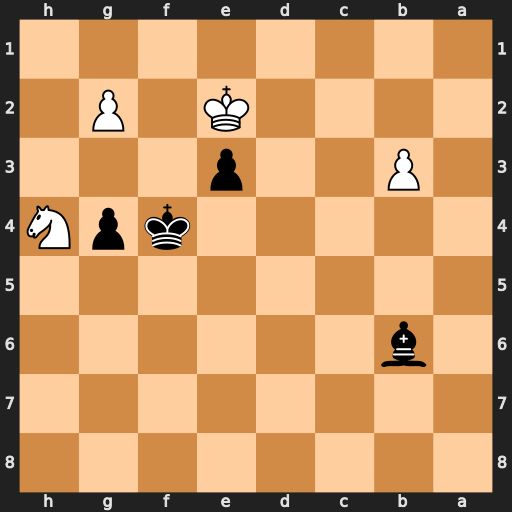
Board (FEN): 8/8/1b6/8/5kpN/1P2p3/4K1P1/8
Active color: b
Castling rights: -
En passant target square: -
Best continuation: Kg3 Ng6 Kxg2